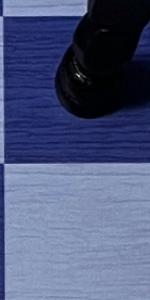
Label: Empty